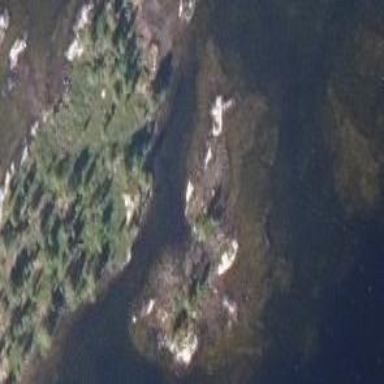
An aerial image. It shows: Islet.